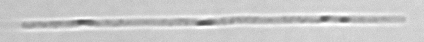
Label: Leptocylindrus